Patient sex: M
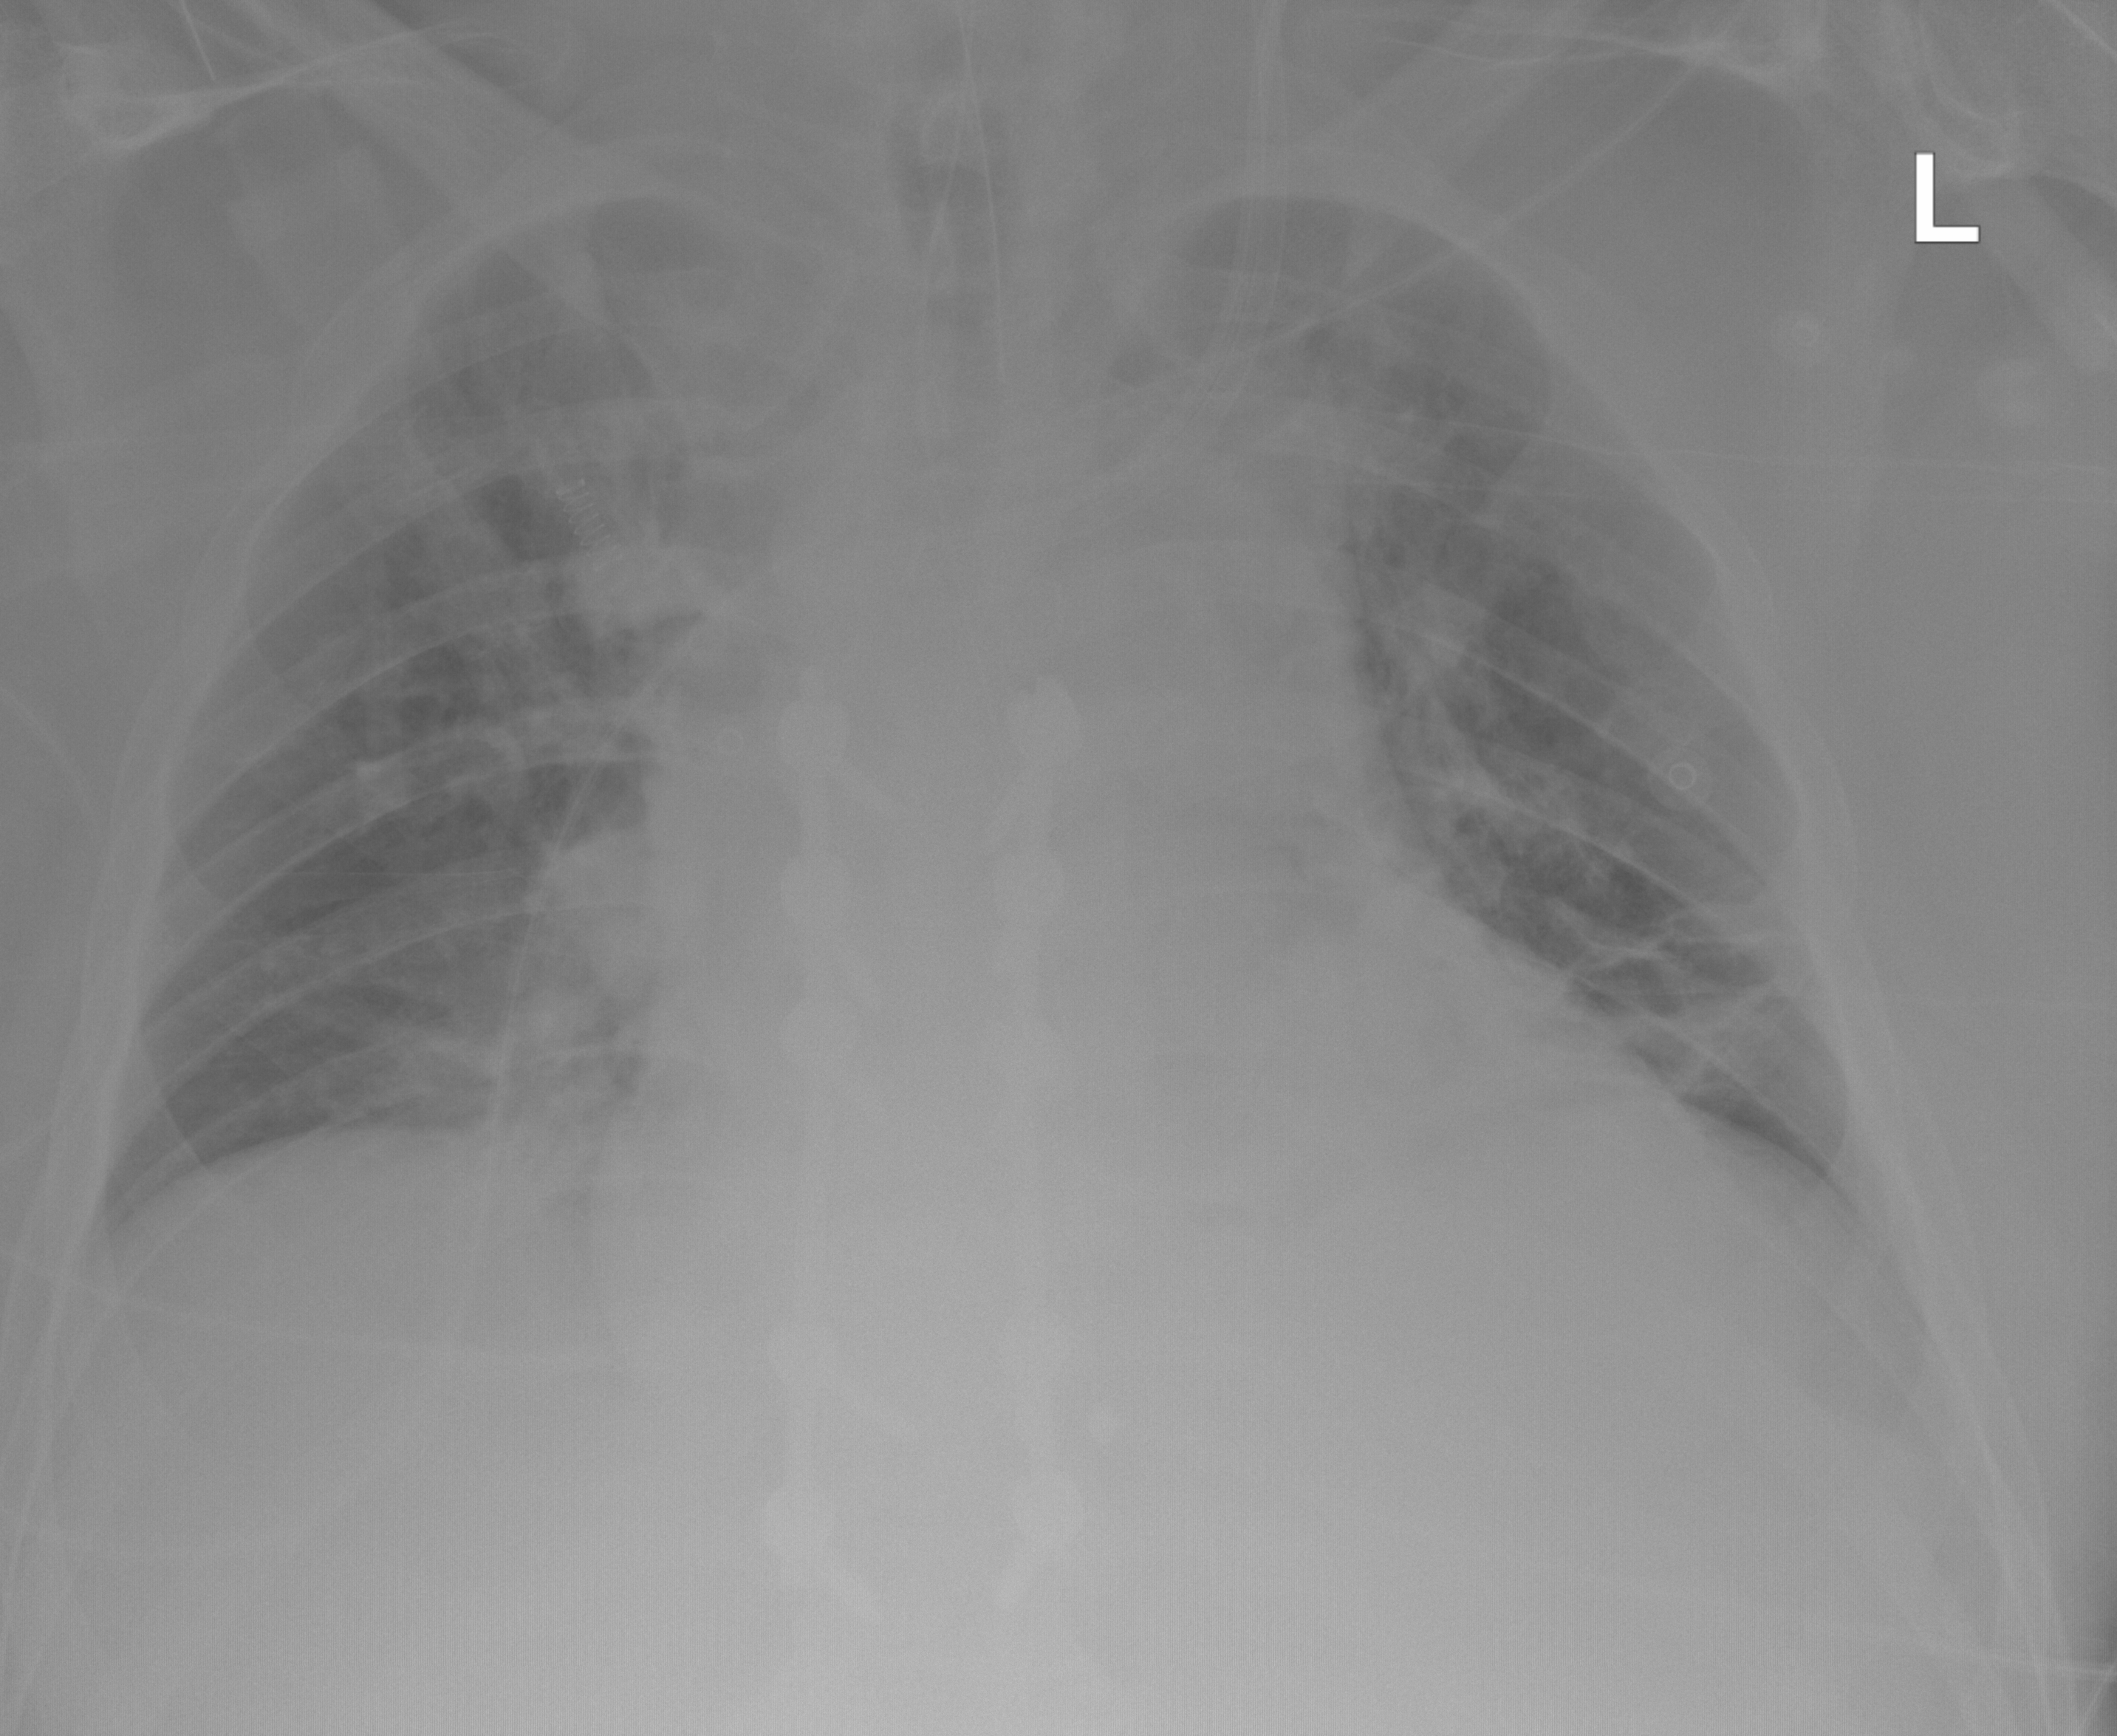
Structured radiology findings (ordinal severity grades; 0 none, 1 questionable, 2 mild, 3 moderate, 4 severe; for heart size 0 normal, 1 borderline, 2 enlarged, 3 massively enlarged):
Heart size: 2
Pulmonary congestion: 2
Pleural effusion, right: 0
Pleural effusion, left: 0
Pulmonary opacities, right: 0
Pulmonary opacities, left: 2
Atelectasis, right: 0
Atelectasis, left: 2